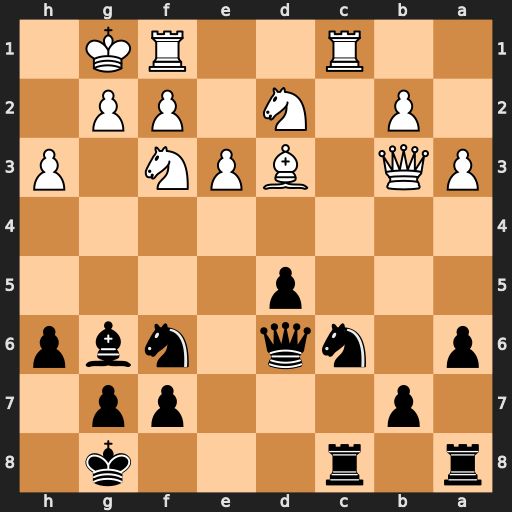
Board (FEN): r1r3k1/1p3pp1/p1nq1nbp/3p4/8/PQ1BPN1P/1P1N1PP1/2R2RK1
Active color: b
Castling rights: -
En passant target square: -
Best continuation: Na5 Qa4 Bxd3